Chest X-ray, PA view. Patient: 40 years old, sex F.
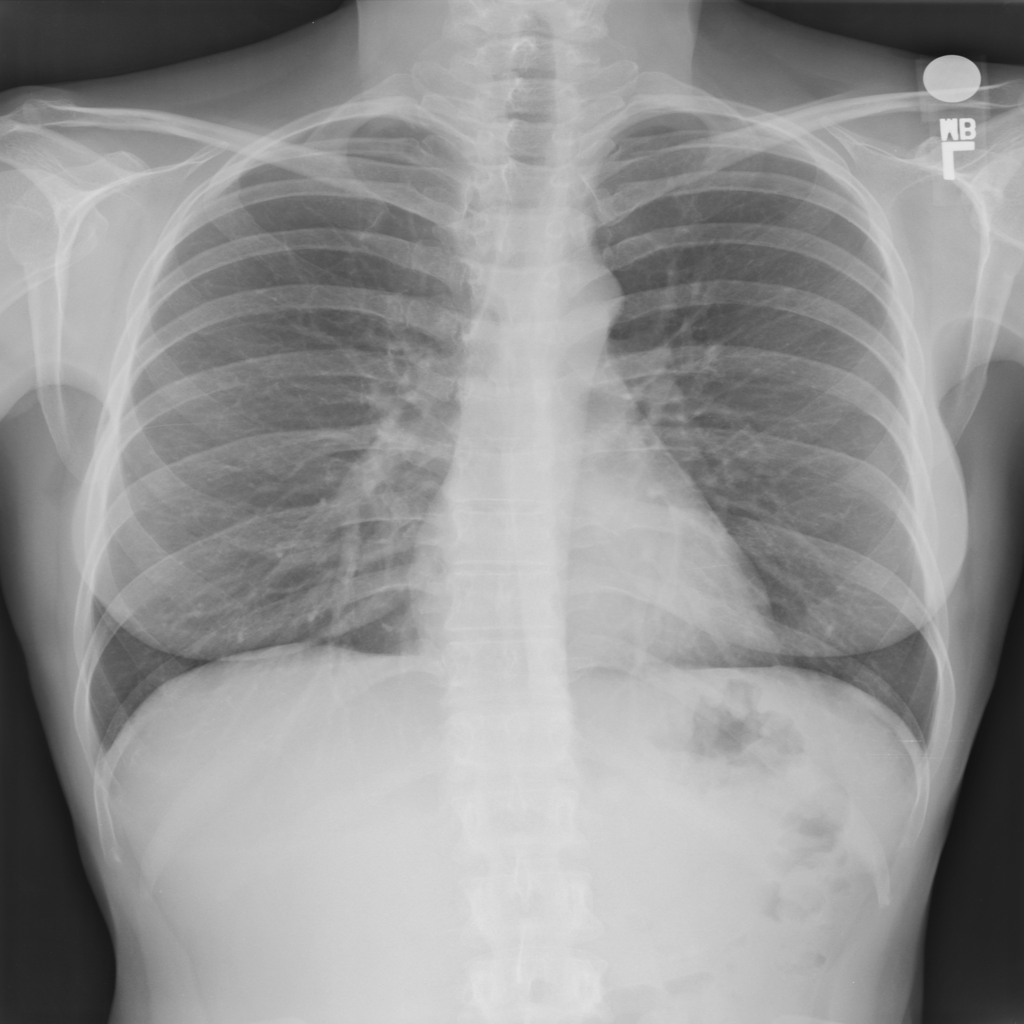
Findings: No Finding